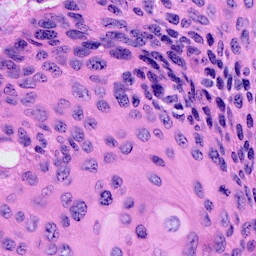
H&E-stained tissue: Cervix